Question: I can't manage to control z-index anymore, I'd like to put a brown ribbon from pages 2-6 in front of logo, but it's not listening to me anymore even with huge z-index, can you point me the right direction of solving this issue? I tried multiple solution with rearranging div's structure but they were unefficient.
here's developer server where the project stays:
'''
http://178.62.215.130/SV/#contact
'''
my output is:

and i'd like to put that ribbon in front of logo.
logo is being displayed as fixed, as a part of nav with z-index = 70. I really want to add some code or something but don't know what could be helppful. I don;t want anybody to do my job, need a tip what can be causing this.
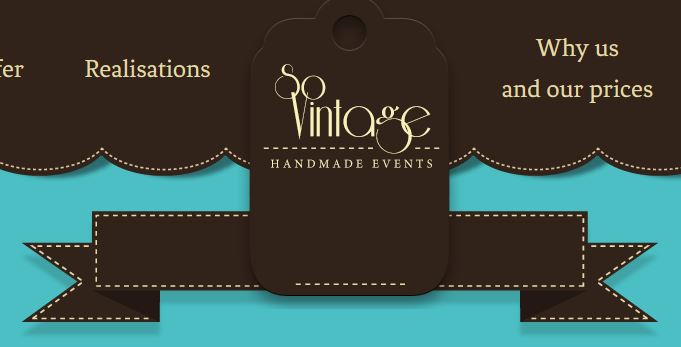
Answer: If z-index is not working then it's usually because you are trying to control element with static position. For z-index to work <URL> 'position: absolute;', 'position: relative;' or 'position:fixed;'.
UPDATE:
I think the problem is your HTML structure + its positioning which is unnecessarily complex - e.g. the ribbon is placed inside relatively positioned element which is placed in a fixed element which is placed in relative element again. If I put a div outside of that structure I can position it relatively easily where I want (using left, top and z-index properties). In your case the problem is probably the relative positioning which <URL> is another interesting resource.